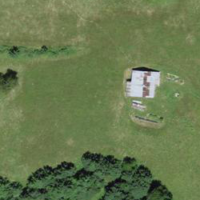
EUNIS habitat code: 24
Species observed at this site:
Galeopsis tetrahit